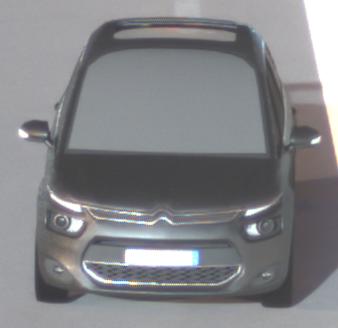
Make: Citroen
Model: Grand C4 Picasso VTi 120
Detailed model: Grand C4 Picasso (II)
Model produced from: 2013/10
Model produced until: 2015/02
Doors: 5
Color: gray
Road condition: wet road
Daytime: night
Contrast: high contrast